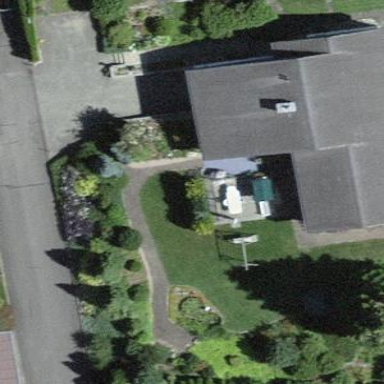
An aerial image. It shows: Simple and straightforward house.